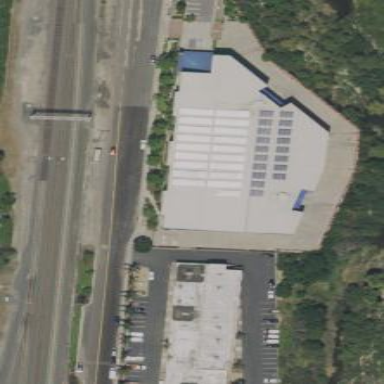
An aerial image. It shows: Commercial building housing storage rental shop.